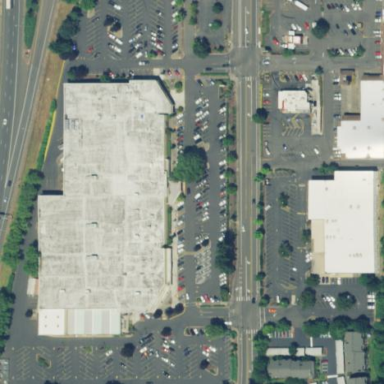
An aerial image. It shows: Retail area.